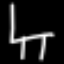
Label: chair